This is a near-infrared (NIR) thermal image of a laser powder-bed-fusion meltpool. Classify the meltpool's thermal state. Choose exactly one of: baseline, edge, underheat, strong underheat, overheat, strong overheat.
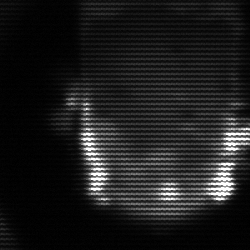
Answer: baseline